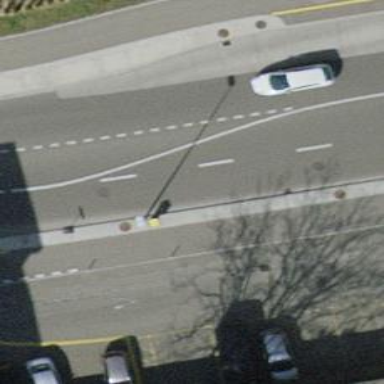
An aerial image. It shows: Post box is visible.